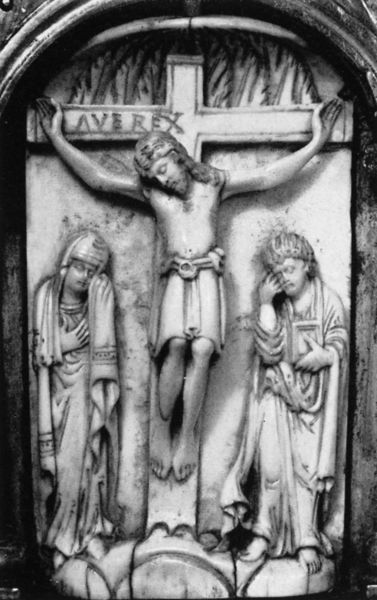
Titel: Das Kuppelreliquiar aus dem Welfenschatz
Institution: Berlin, Staatliche Museen - Preußischer Kulturbesitz
Schlagwörter: weiß, wunde, menschen, männer, schwarz, tuch, ornament, bibel, falten, johannes, stein, tod, trauer, kirche, mantel, skulptur, relief, schrift, bogen, könig, bildhauerei, nagel, foto, kreuz, altar, wachs, christus, jesus, kreuzigung, mittelalter, heilige, maria, beweinung, kunsthandwerk, schrein, genagelt, elfenbein, mamor, kriche, kreuzweg, rex, jeusu, jeus, ave, jesus kreuzigung, ave rex, jesu kreuzigung, -kruez